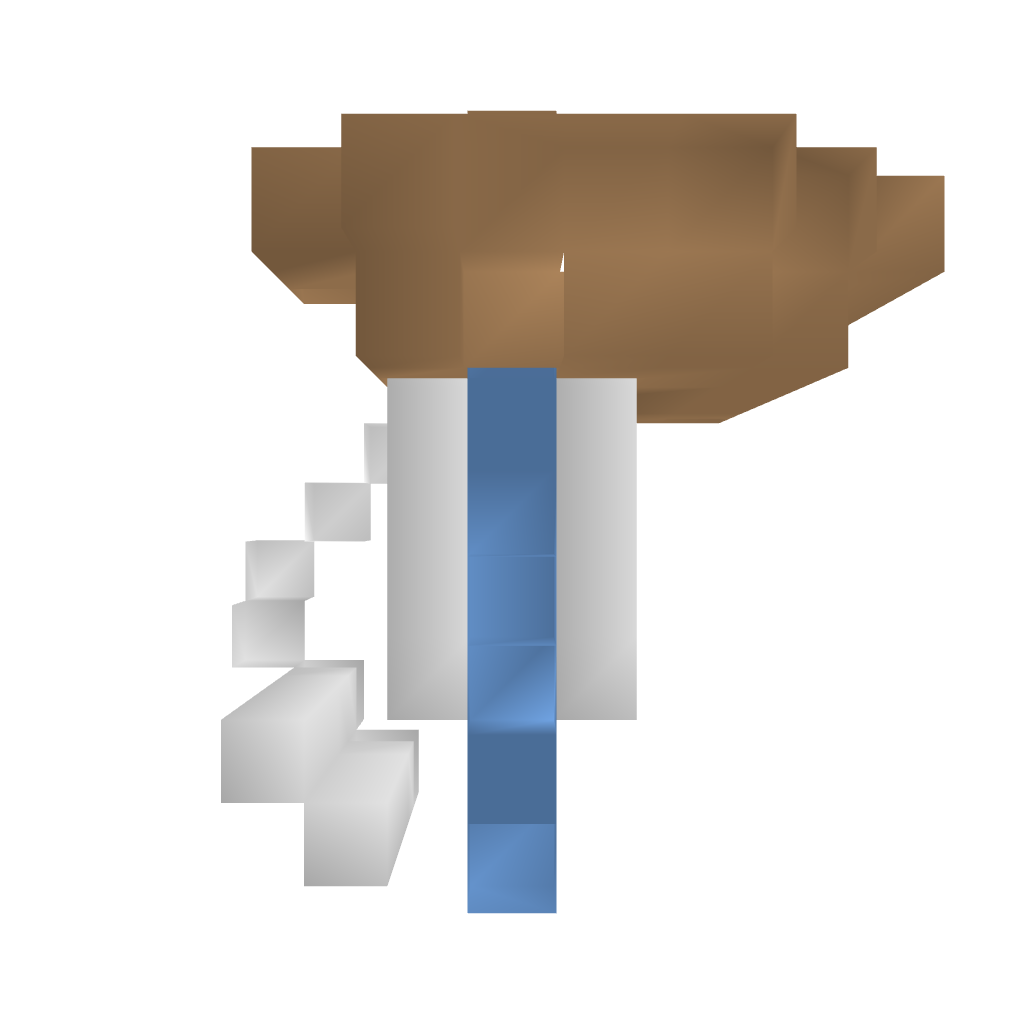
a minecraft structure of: Connect 4 bad low quality